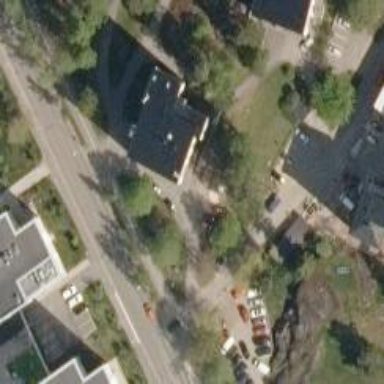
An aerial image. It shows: Kindergarten.